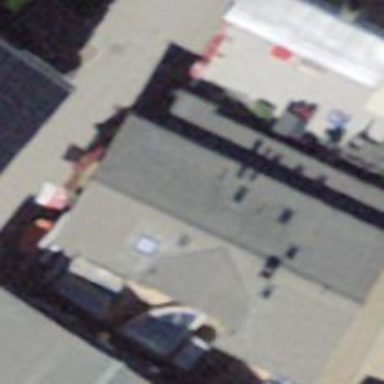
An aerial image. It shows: Bakery.